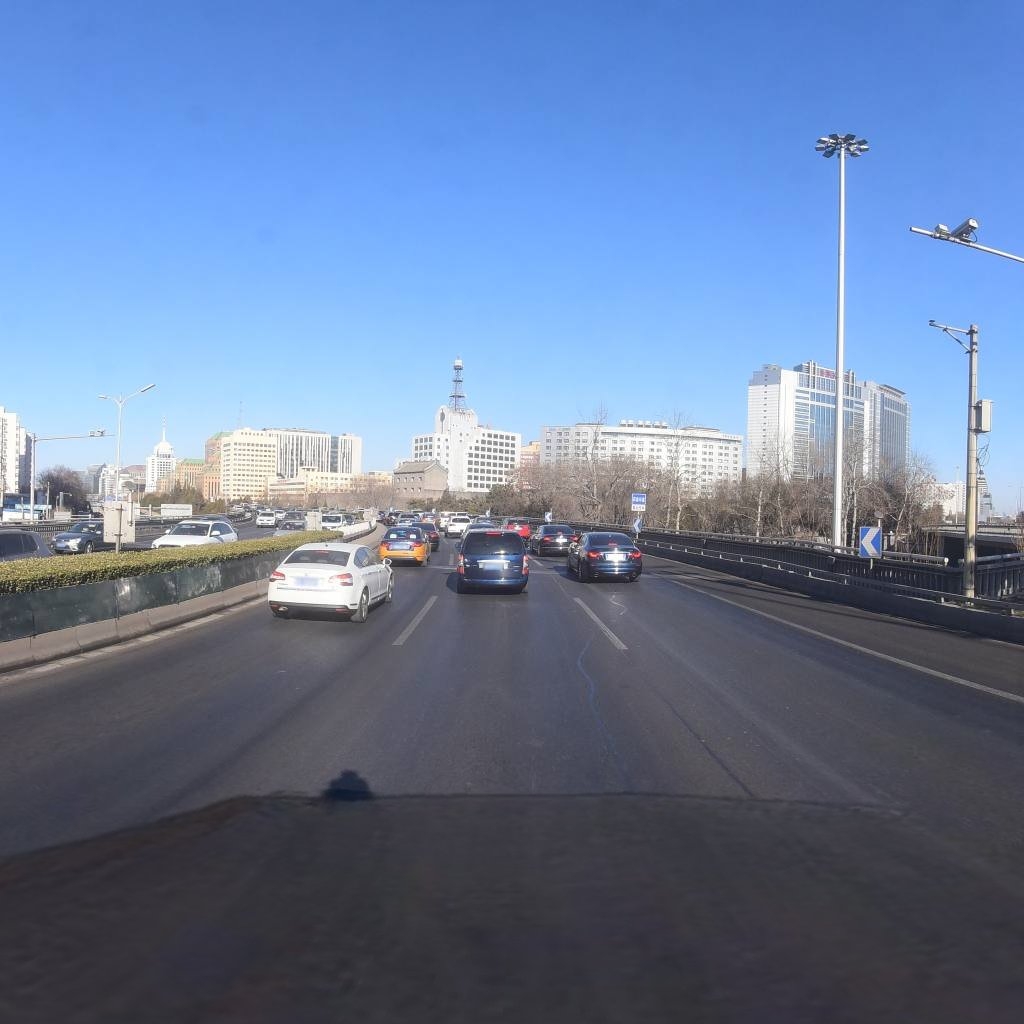
Region: Xicheng
Road damage annotations: longitudinal patch, longitudinal patch, longitudinal patch